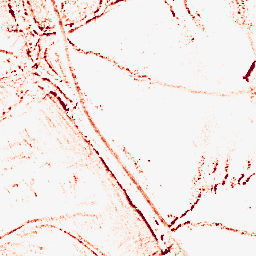
Category: morphological
Decomposition family: morphological_rect
Decomposition parameters: operation: opening
width: 5
height: 5
Upsampling method: cubic_catmull_rom
Upsampling parameters: scale: 4
Upsampling scale: 4